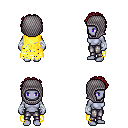
a pixel art fantasy rpg character, female body template, dark elf, purple skin, yellow tattered cape, metal pants, brunette curly afro hairstyle, chain hood, white cloth bandages, four views (front, back, left, right), 2x2 character sprite sheet, small pixel art, hard edges, no anti-aliasing